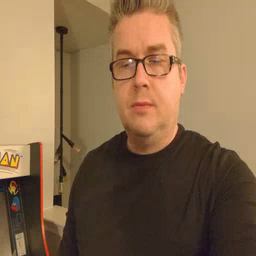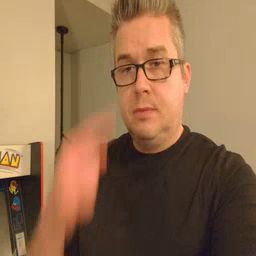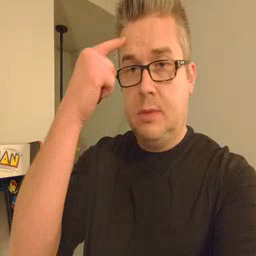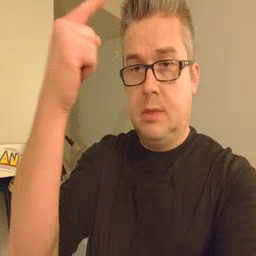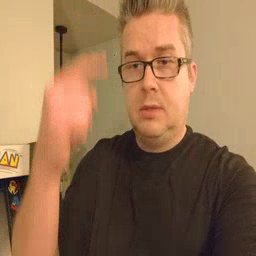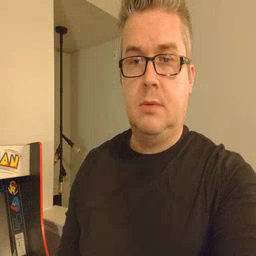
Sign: penny